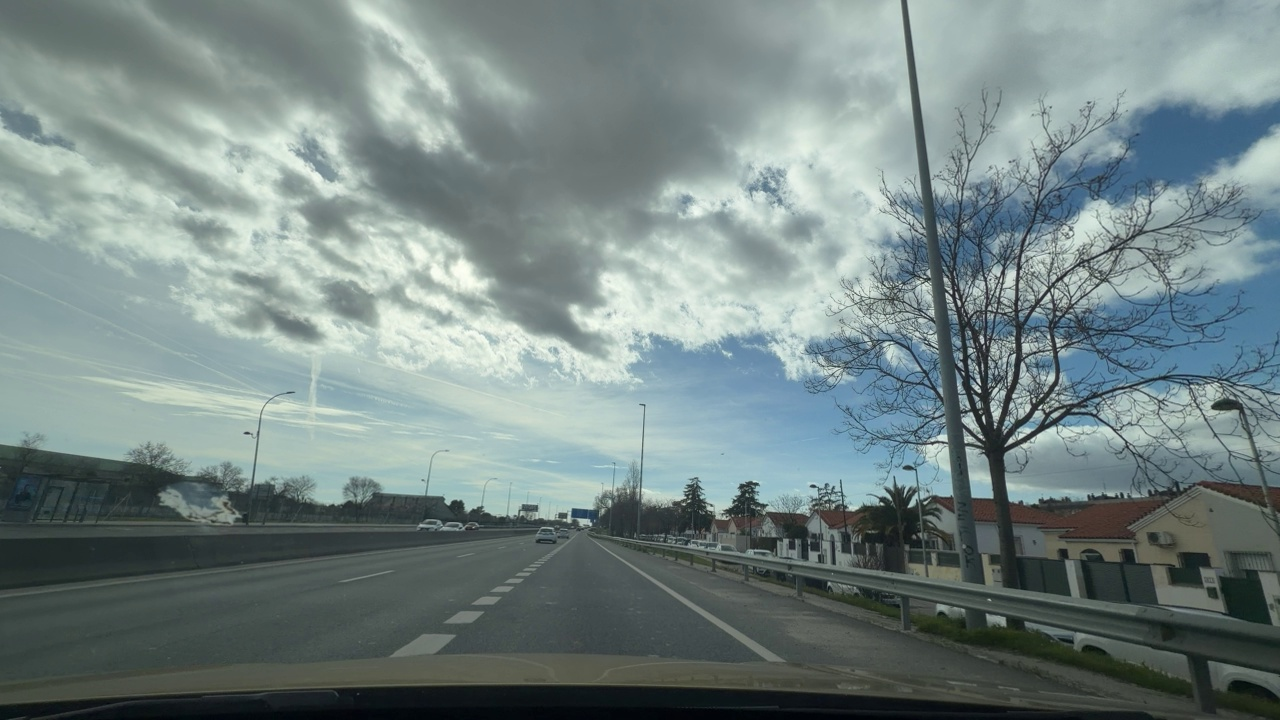
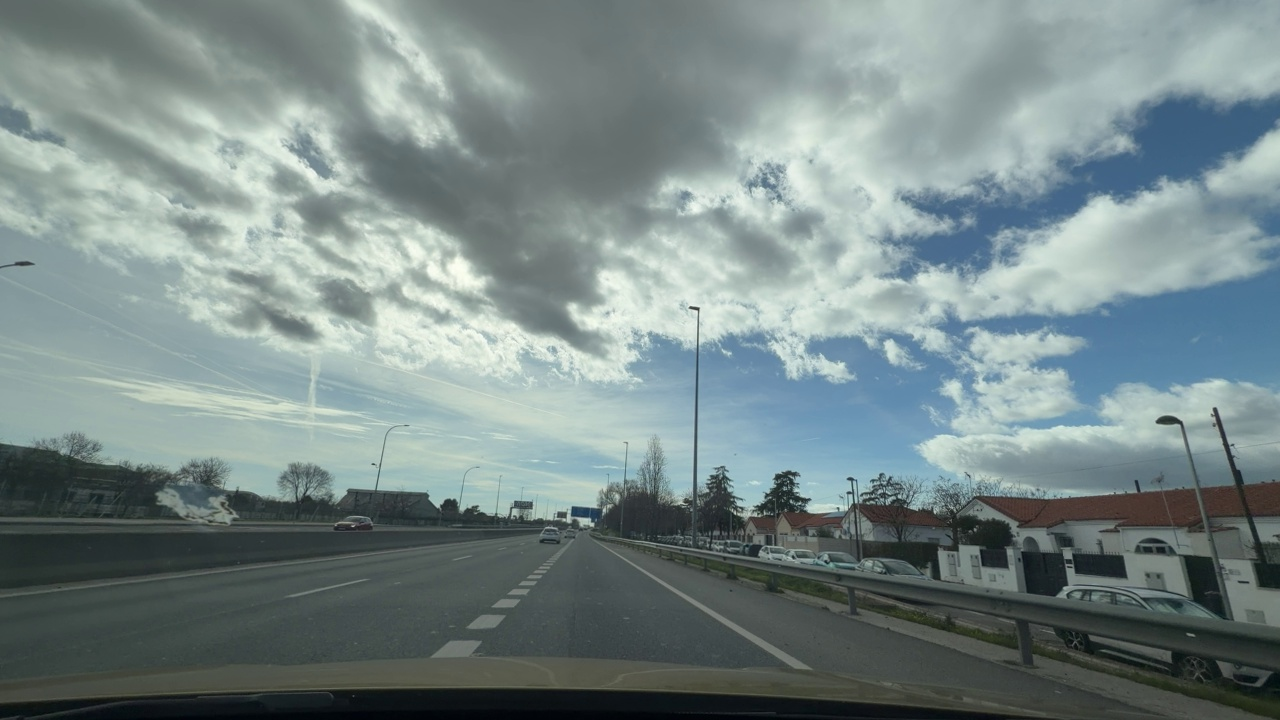
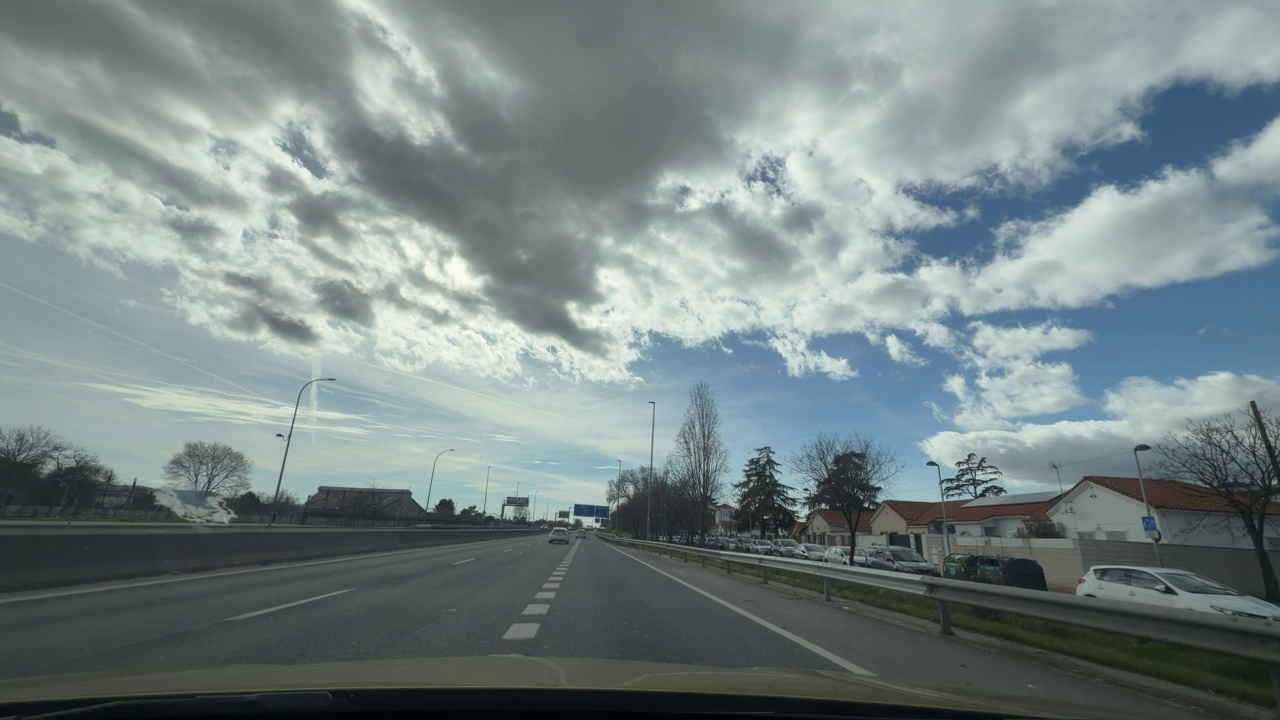
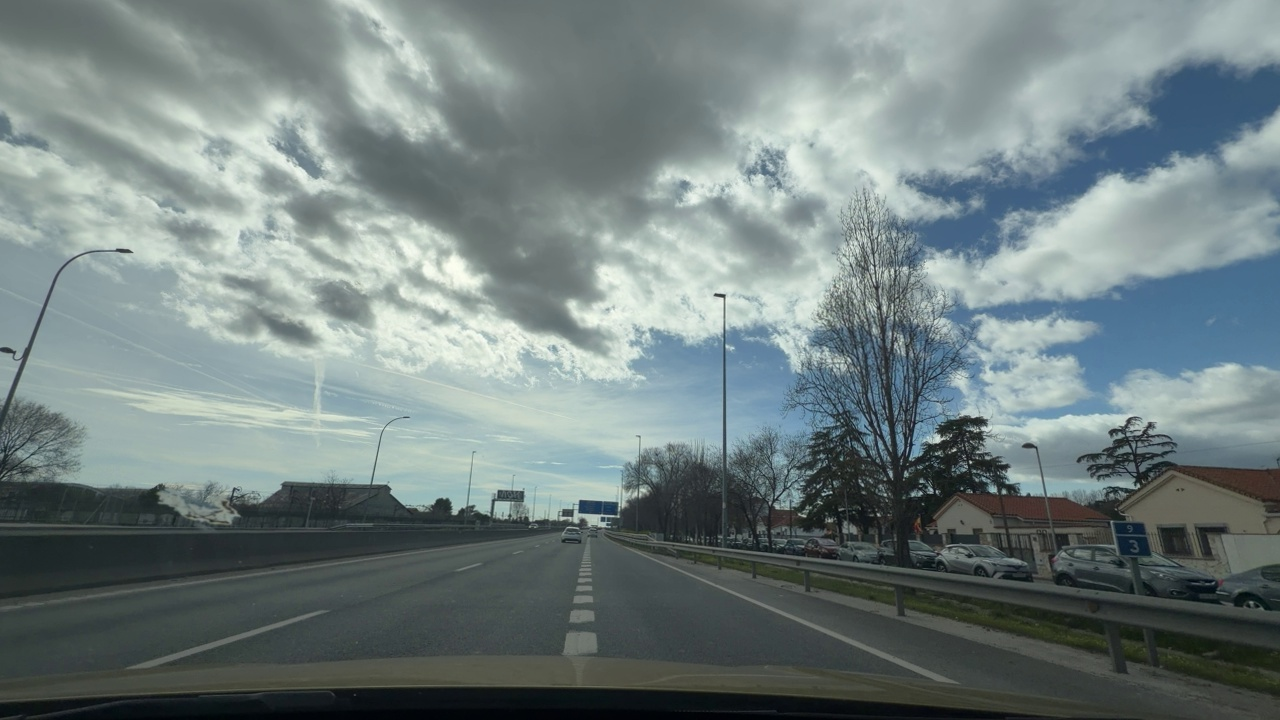
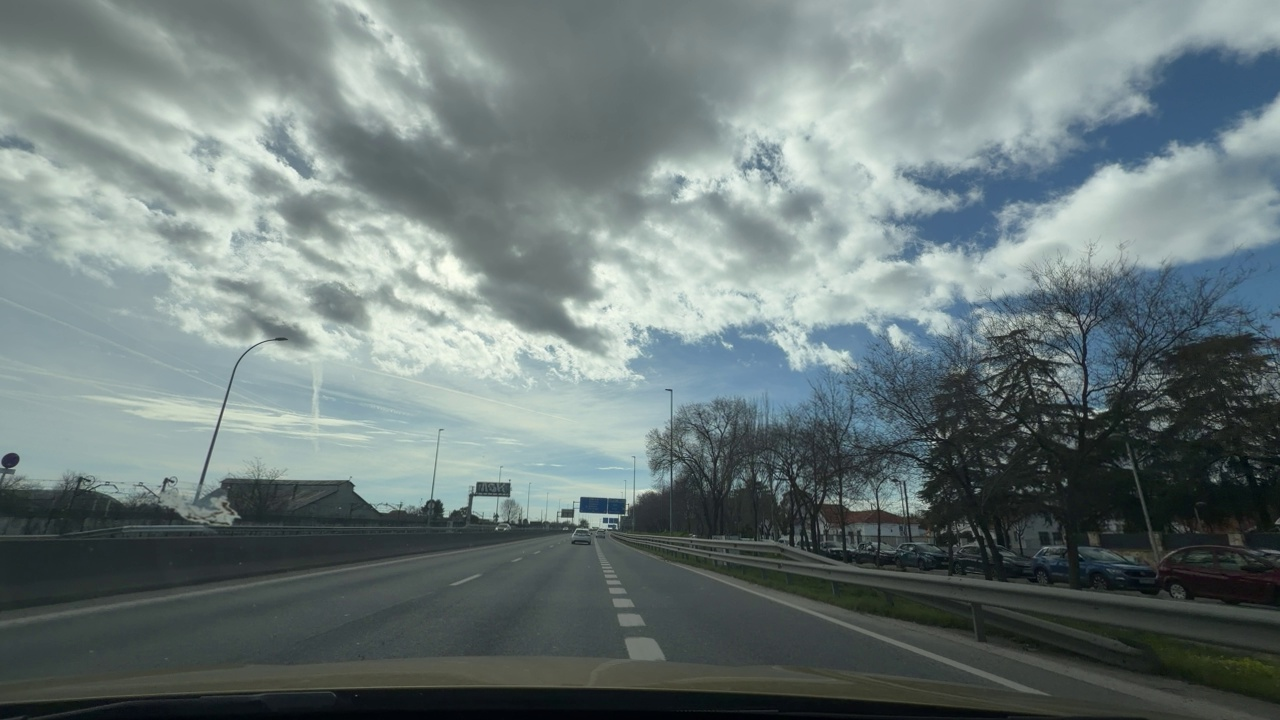
Situation: Merging lane
Question: Is the ego vehicle currently traveling within an acceleration or merge lane?
Answer: Yes
Reasoning: The short, wide line marking in the road indicates a merge line or acceleration line

Situation: Merging lane
Question: Is there an adjacent acceleration lane merging into the ego lane?
Answer: No
Reasoning: No other acceleration line is tapering into the ego lane, as the ego line is an acceleration lane already

Situation: Merging lane
Question: Do the outer lane markings of an adjacent lane converge into the ego lane?
Answer: No
Reasoning: The ego vehicle is merging into a main road, it was on an acceleration line